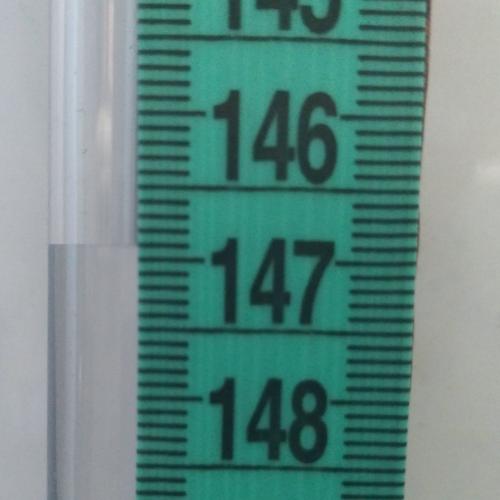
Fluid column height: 146.9 cm